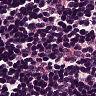
Metastatic tissue present: no